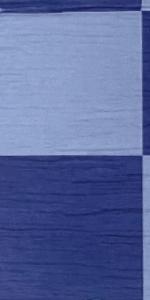
Label: Empty